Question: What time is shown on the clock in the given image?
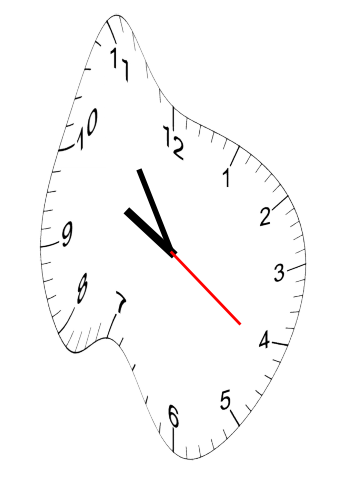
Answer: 09:54:21